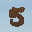
Label: 5